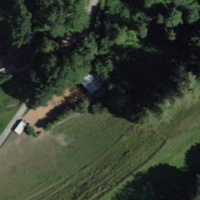
EUNIS habitat code: 44
Species observed at this site:
Prunus padus